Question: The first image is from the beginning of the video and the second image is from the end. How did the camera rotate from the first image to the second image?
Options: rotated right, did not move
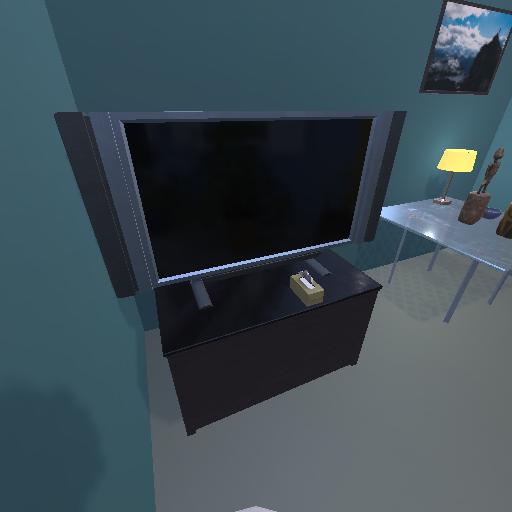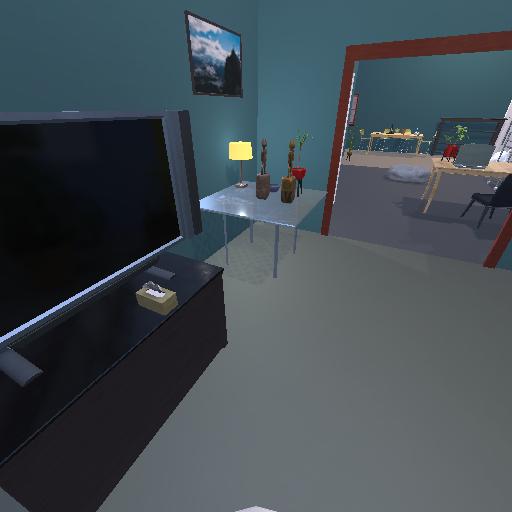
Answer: rotated right